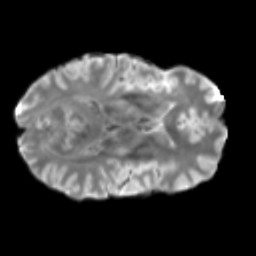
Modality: T2w
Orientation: axial
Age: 46
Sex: male
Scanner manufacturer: siemens
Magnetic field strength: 3 T
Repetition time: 5 s
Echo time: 0.092 s